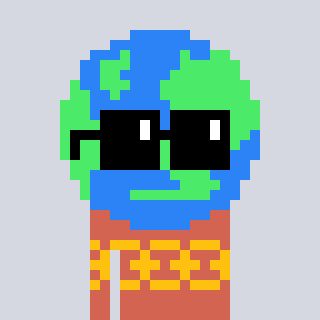
a pixel art character with square black sunglasses, a earth-shaped head and a peachy-colored body on a cool background